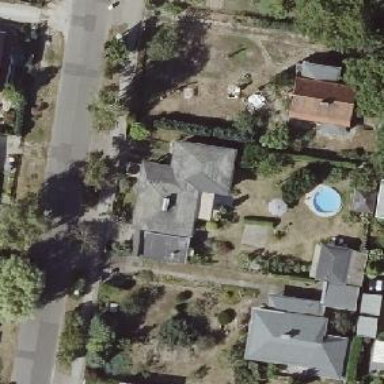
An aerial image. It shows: Detached building with hipped roof.